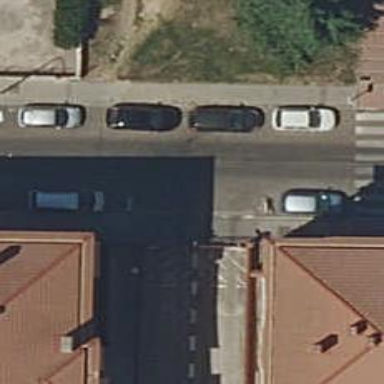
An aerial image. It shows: Parking entrance.